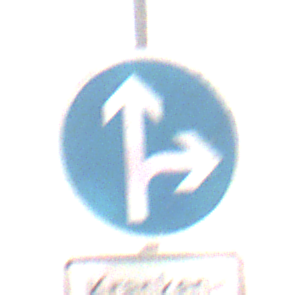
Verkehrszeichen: VorgeschriebeneFahrtrichtungGeradeausOderRechts
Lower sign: BesondereFahrzeugeUndTransportgueter4
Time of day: MorningAfternoon
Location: Outdoor (Nature)
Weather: Overcast
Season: NotSpecified
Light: Natural